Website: crate-barrel
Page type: customer-info-address
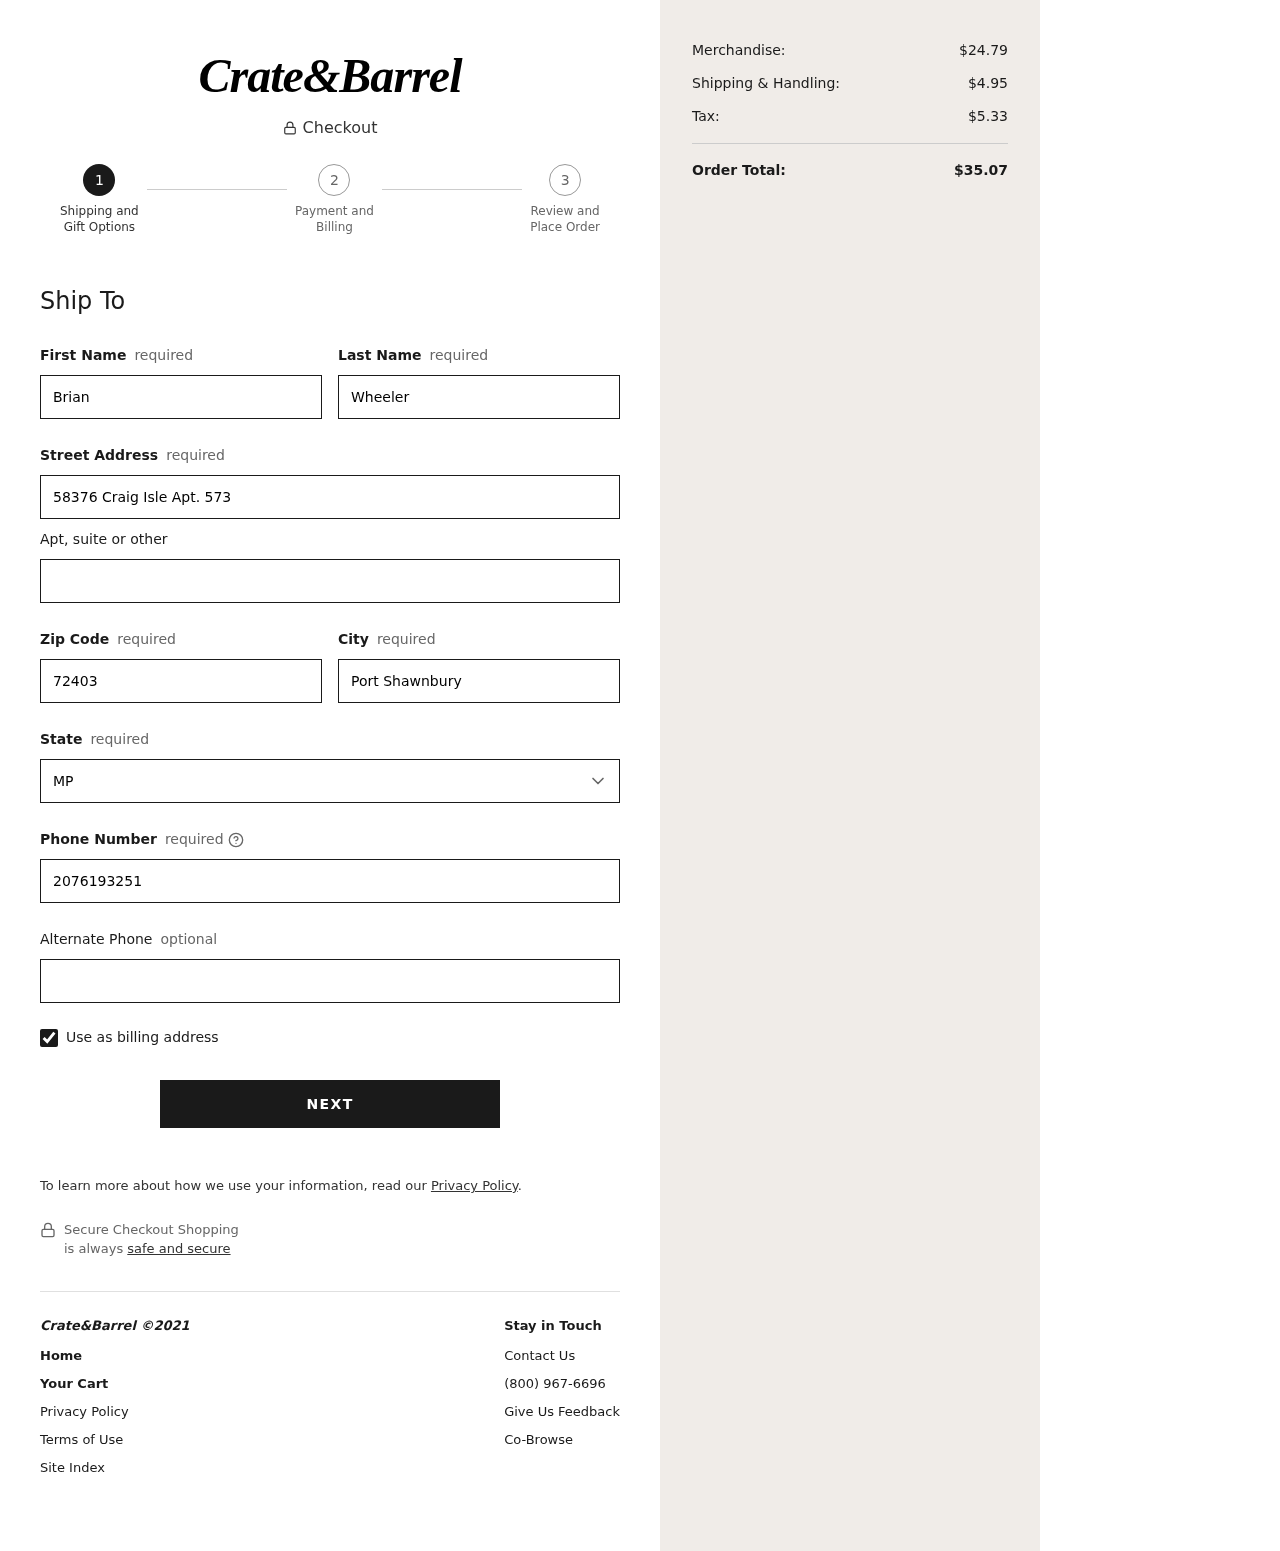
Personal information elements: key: PII_STATE
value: MP
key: PII_FIRSTNAME
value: Brian
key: PII_LASTNAME
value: Wheeler
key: PII_STREET
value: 58376 Craig Isle Apt. 573
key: PII_POSTCODE
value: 72403
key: PII_CITY
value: Port Shawnbury
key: PII_PHONE
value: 2076193251
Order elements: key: ORDER_SUBTOTAL
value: $24.79
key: ORDER_SHIPPING_COST
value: $4.95
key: ORDER_TAX
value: $5.33
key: ORDER_TOTAL
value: $35.07